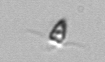
Label: Pyramimonas